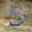
Label: 5